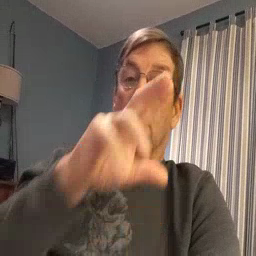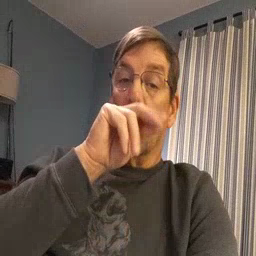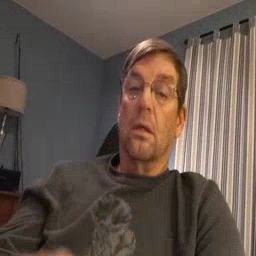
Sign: duck